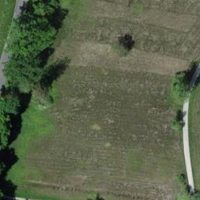
EUNIS habitat code: 16
Species observed at this site:
Corvus corone
Parnassia palustris
Lysimachia vulgaris
Succisa pratensis
Filipendula ulmaria